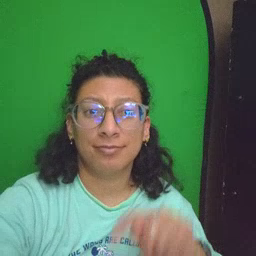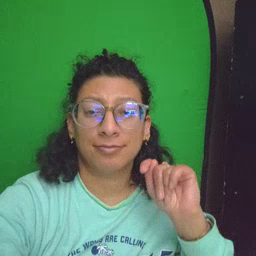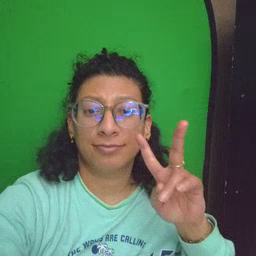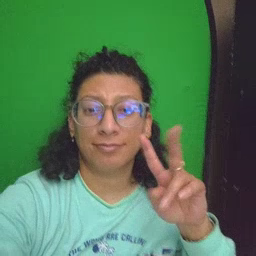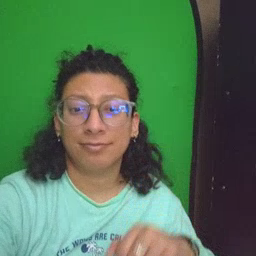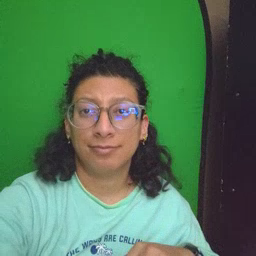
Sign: TV